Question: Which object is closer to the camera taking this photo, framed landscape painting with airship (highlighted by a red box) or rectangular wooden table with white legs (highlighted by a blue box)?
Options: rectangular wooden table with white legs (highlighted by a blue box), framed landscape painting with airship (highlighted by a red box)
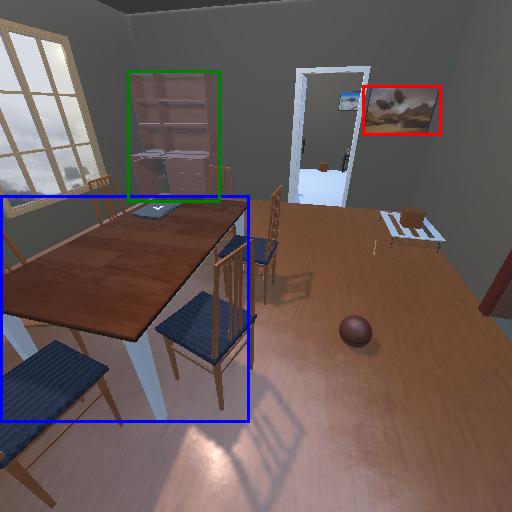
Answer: rectangular wooden table with white legs (highlighted by a blue box)